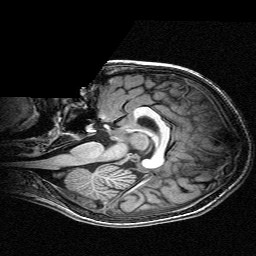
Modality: T1w
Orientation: sagittal
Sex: female
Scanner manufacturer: siemens
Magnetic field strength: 3 T
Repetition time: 2.3 s
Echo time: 0.00336 s